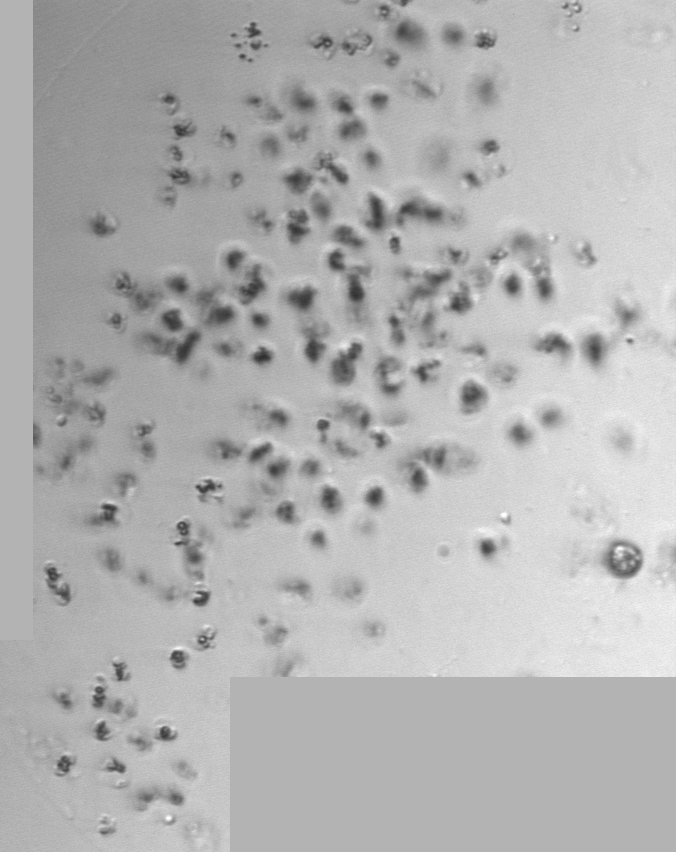
Label: Phaeocystis